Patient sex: F
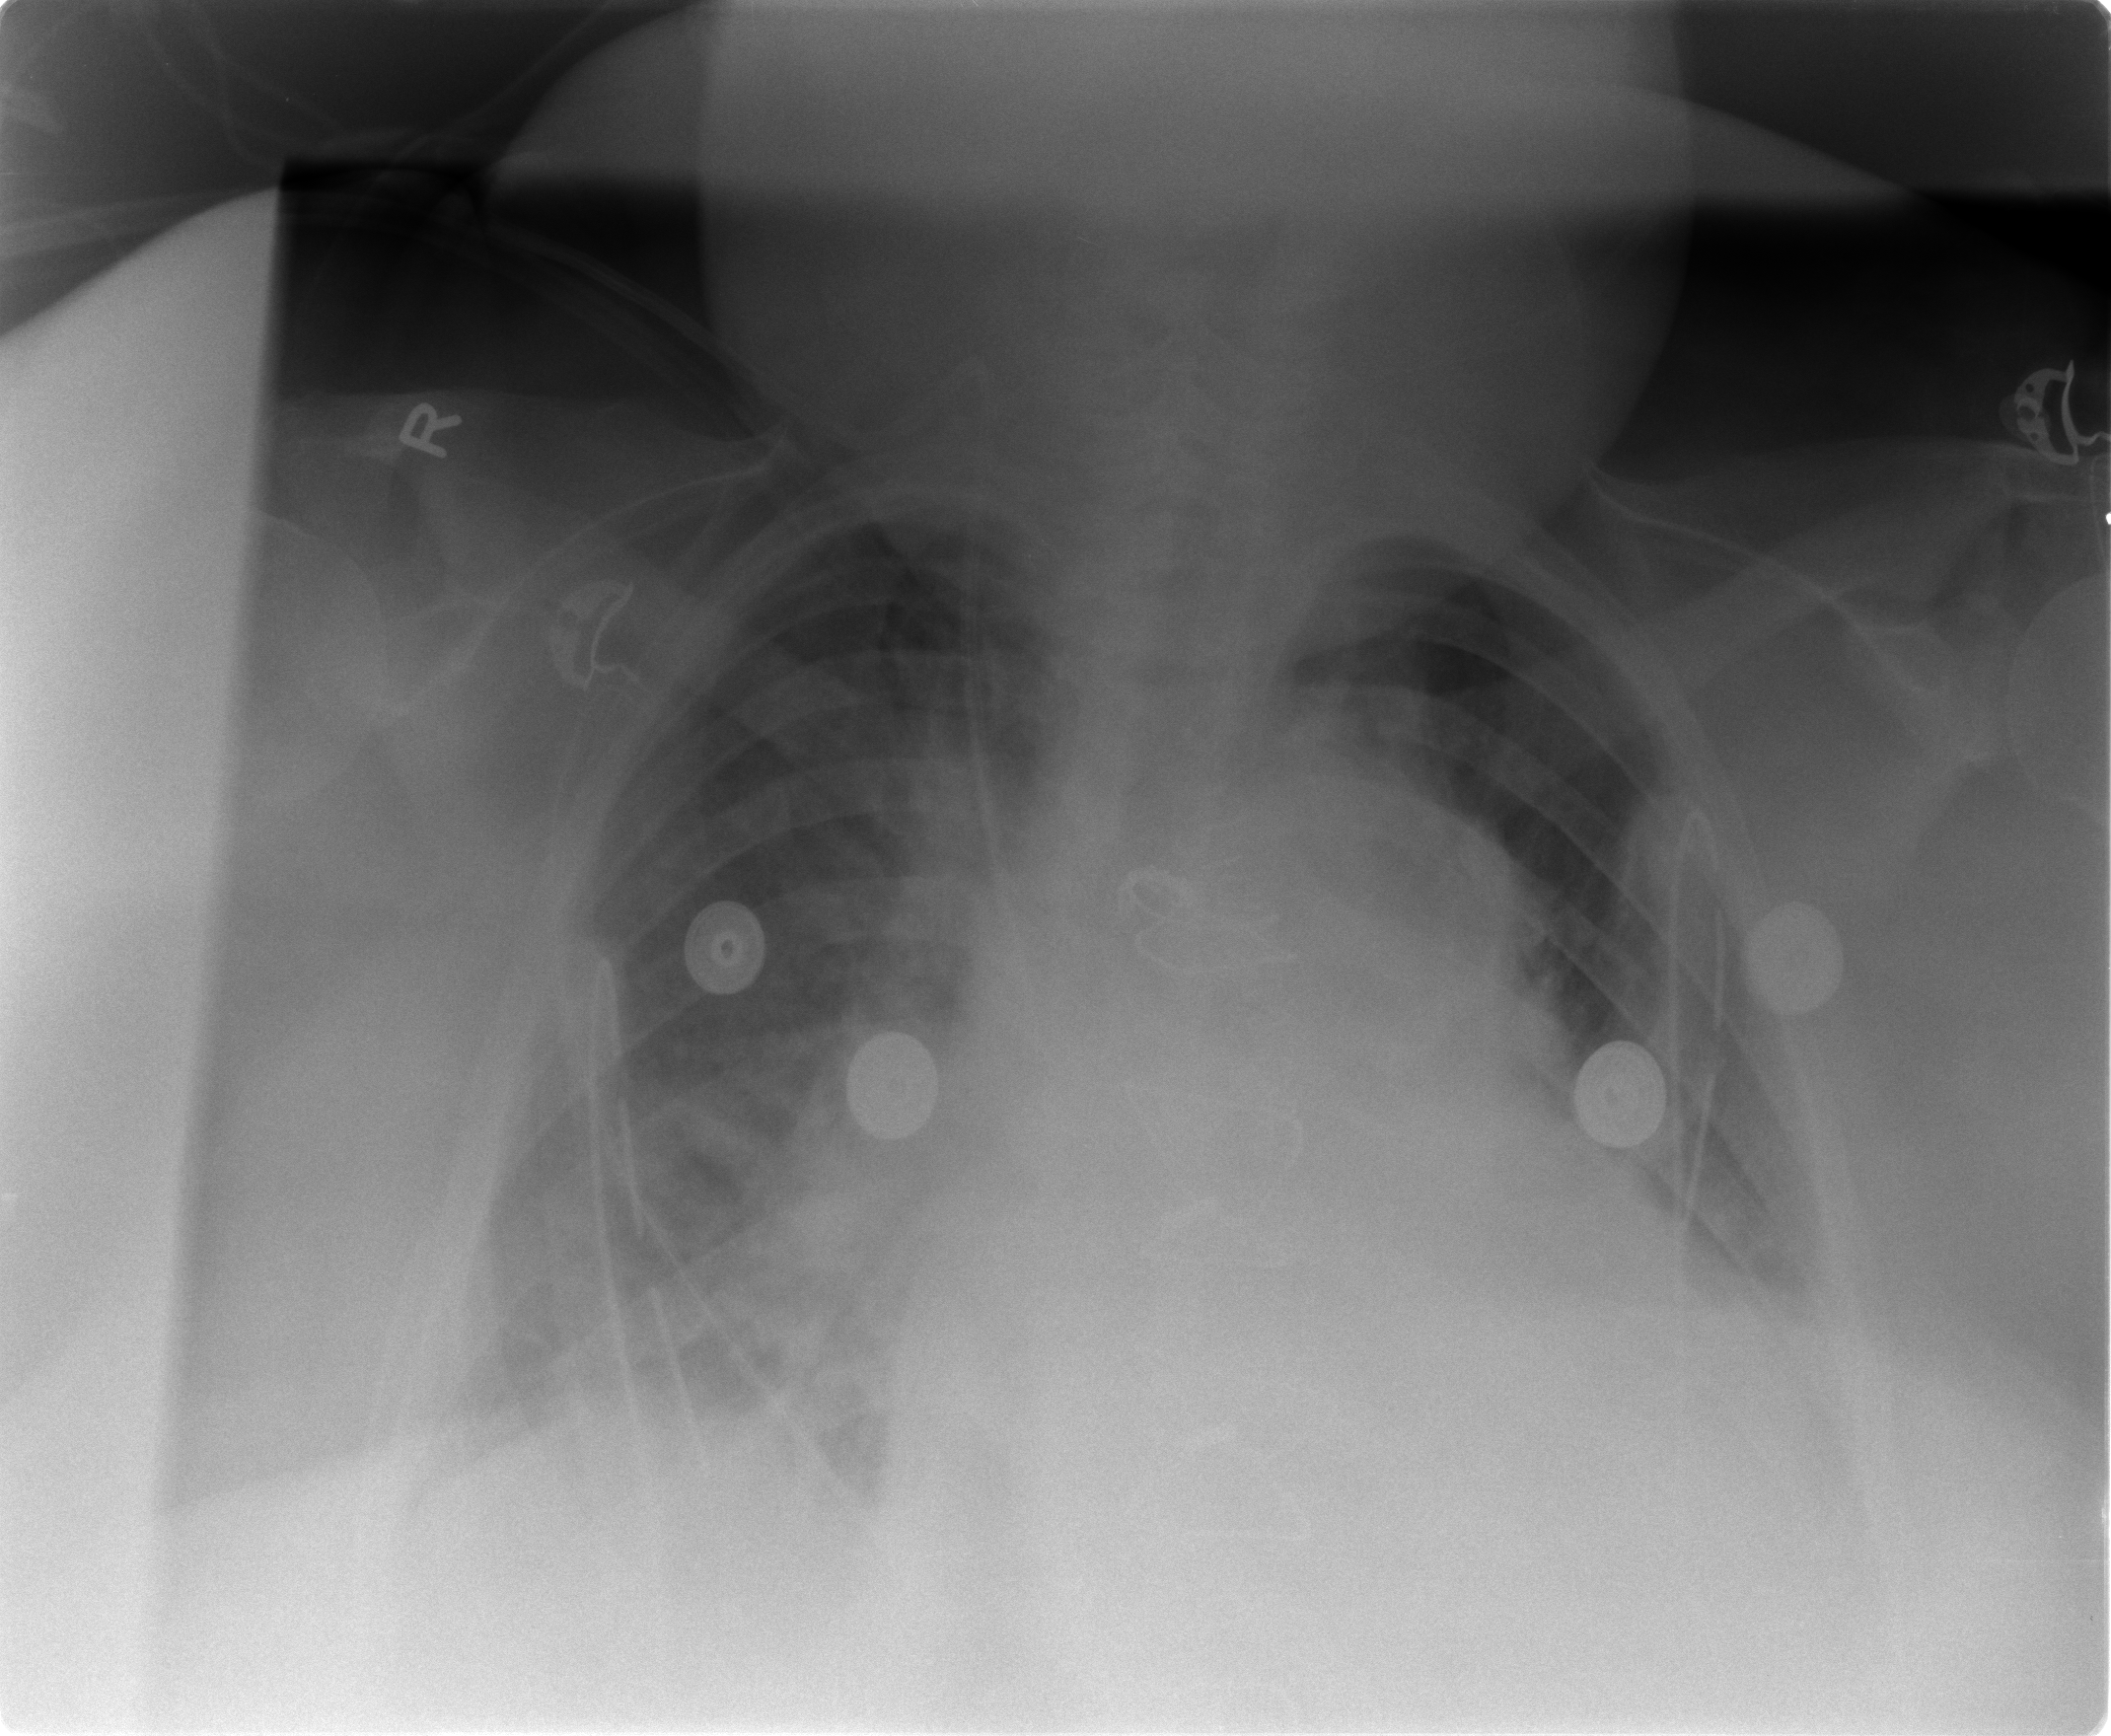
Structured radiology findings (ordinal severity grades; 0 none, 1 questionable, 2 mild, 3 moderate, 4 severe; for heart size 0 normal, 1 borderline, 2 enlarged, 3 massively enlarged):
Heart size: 2
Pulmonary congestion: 3
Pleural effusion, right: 0
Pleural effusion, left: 2
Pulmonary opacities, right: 0
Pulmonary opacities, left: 0
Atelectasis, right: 2
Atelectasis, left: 2